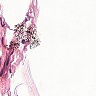
Metastatic tissue present: no